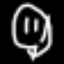
Label: leaf